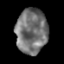
Tissue: lung
Cell type: Epithelial cells
Senescence score: 0.151
Nuclear area (px): 1386
Mean DAPI intensity: 115.109